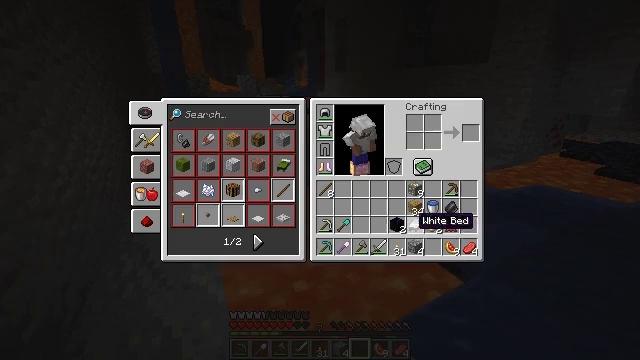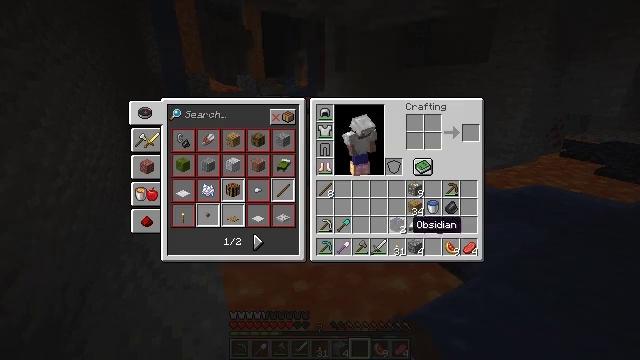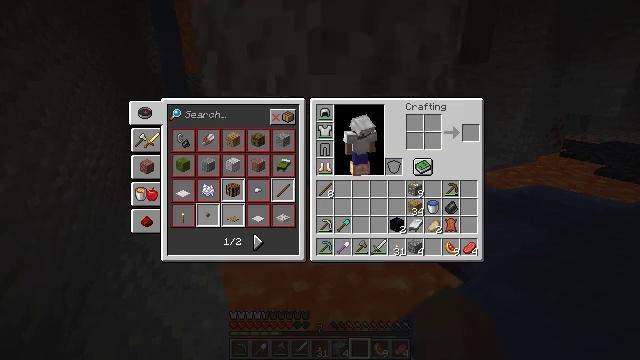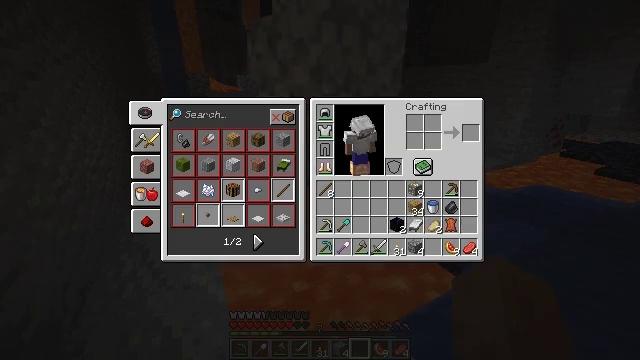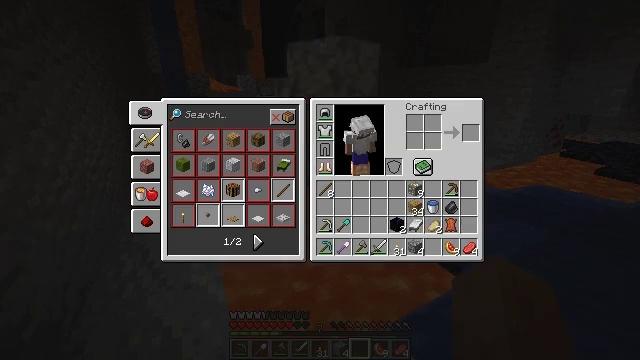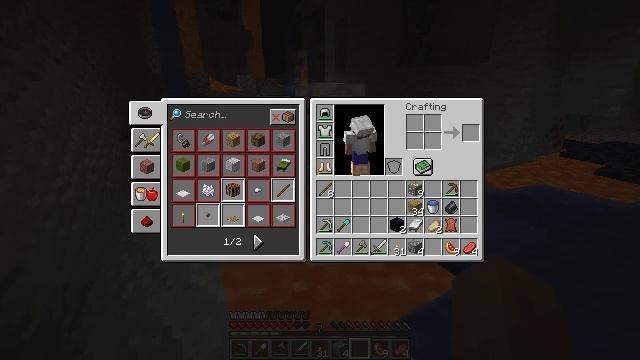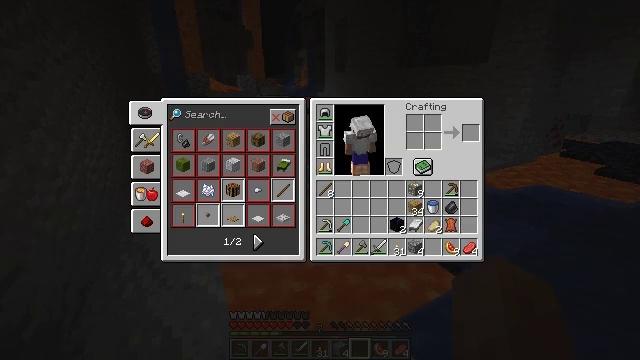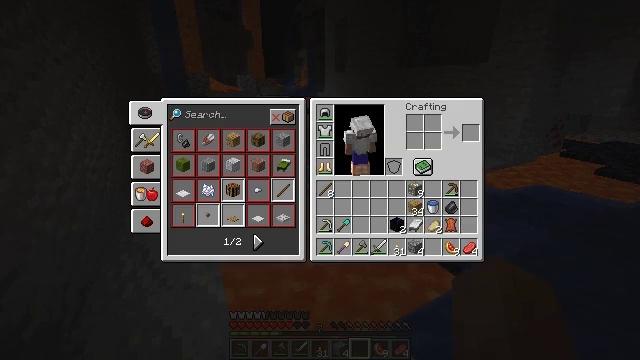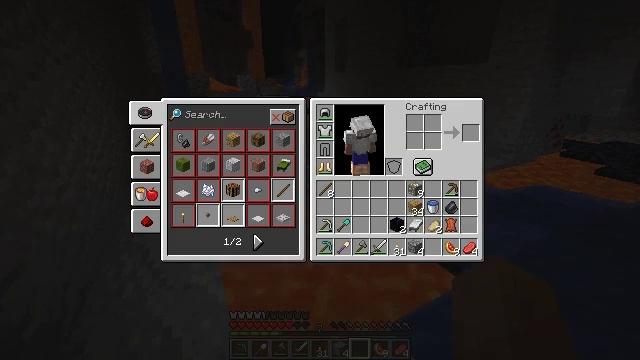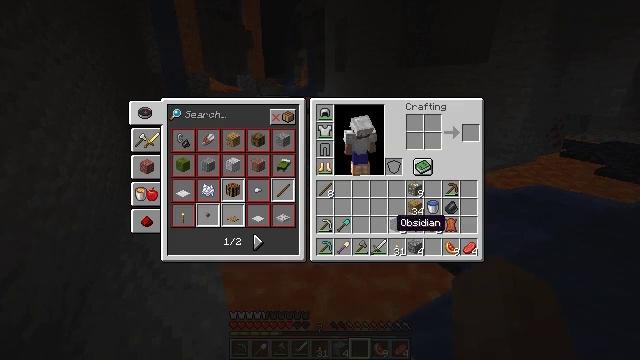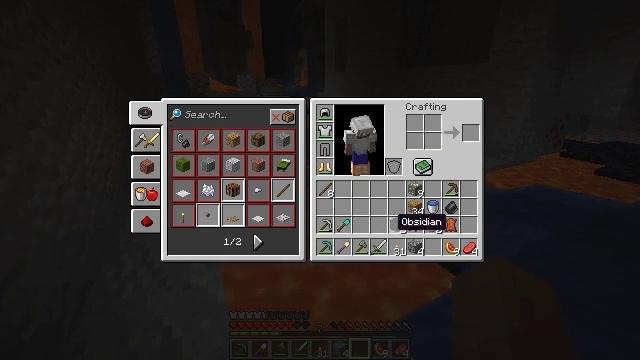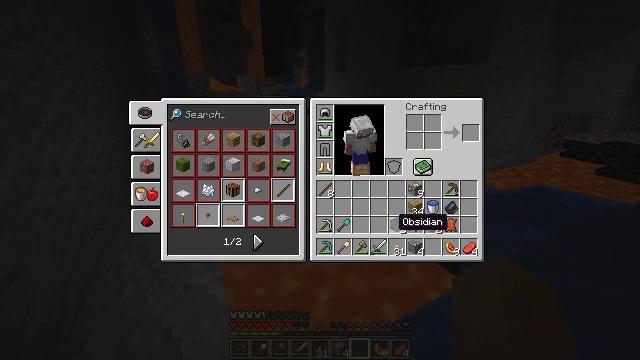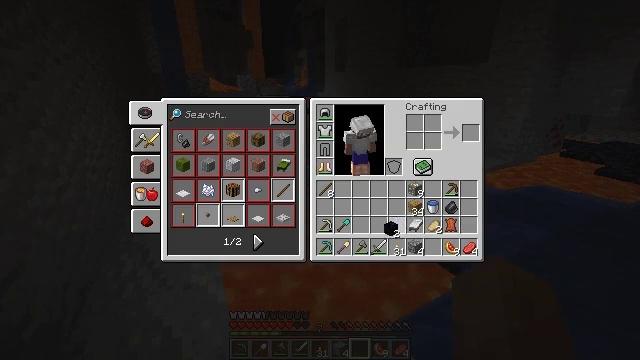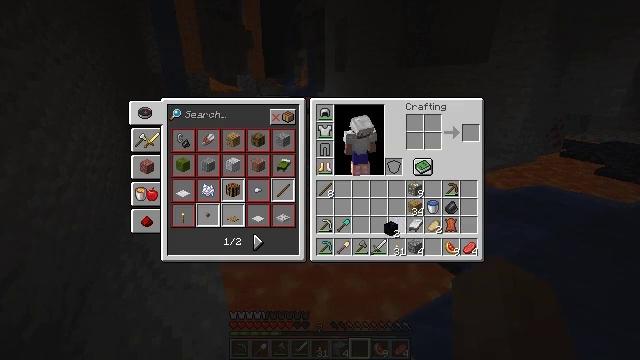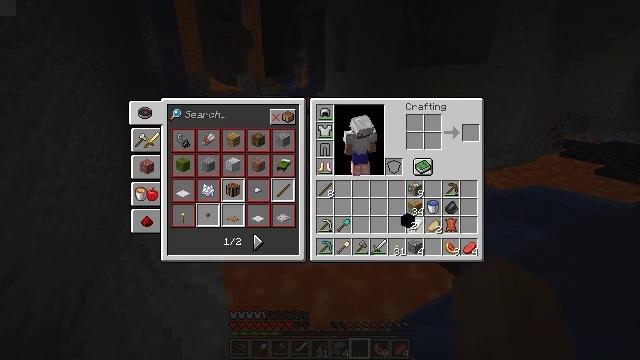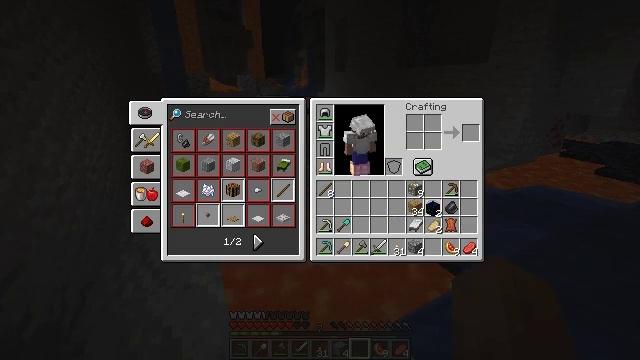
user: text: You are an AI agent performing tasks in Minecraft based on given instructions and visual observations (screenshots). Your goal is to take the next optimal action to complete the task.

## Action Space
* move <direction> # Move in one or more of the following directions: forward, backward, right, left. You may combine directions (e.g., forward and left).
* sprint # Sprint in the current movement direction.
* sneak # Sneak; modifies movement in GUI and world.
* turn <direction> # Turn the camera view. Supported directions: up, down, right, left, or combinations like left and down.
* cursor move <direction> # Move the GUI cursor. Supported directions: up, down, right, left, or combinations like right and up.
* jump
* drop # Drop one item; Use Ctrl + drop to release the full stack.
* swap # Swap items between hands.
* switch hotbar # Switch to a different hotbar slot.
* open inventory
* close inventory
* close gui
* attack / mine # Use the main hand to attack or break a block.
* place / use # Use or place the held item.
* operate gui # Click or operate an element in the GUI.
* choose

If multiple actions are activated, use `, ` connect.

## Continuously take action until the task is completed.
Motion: motion action
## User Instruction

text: Drop an obsidian block.
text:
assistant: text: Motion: open gui
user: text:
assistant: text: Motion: no_op
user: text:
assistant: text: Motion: no_op
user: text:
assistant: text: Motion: no_op
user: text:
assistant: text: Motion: no_op
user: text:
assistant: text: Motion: no_op
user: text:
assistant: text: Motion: no_op
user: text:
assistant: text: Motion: no_op
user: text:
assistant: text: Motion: no_op
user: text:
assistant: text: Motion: no_op
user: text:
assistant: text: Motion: no_op
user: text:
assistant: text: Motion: operate gui
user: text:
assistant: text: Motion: operate gui
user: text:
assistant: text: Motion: cursor move right and up, operate gui
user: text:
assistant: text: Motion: cursor move right and up
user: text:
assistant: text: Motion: cursor move right and up
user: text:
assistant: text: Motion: cursor move right and up
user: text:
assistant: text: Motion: operate gui
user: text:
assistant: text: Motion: operate gui
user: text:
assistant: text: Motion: operate gui
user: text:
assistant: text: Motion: cursor move left
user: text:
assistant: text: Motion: cursor move left and down
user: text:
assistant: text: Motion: cursor move left and down
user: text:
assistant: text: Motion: cursor move left and down
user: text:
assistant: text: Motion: no_op
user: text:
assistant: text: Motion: no_op